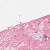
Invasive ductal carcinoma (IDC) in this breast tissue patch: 0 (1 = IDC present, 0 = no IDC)